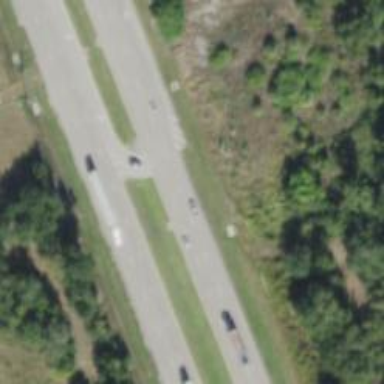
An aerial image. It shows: Trunk link highway.